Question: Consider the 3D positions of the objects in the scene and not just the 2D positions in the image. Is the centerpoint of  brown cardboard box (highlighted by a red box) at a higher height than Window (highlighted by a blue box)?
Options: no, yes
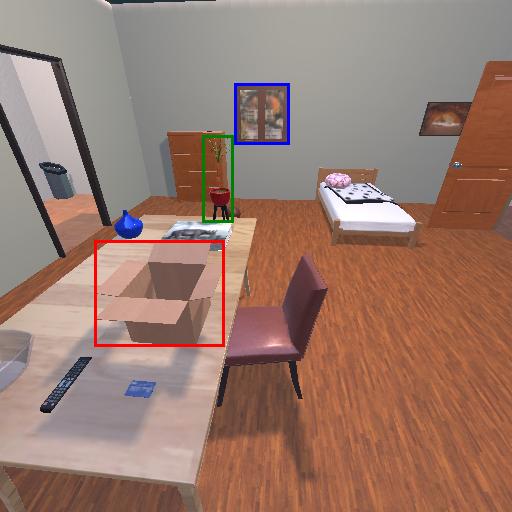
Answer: no